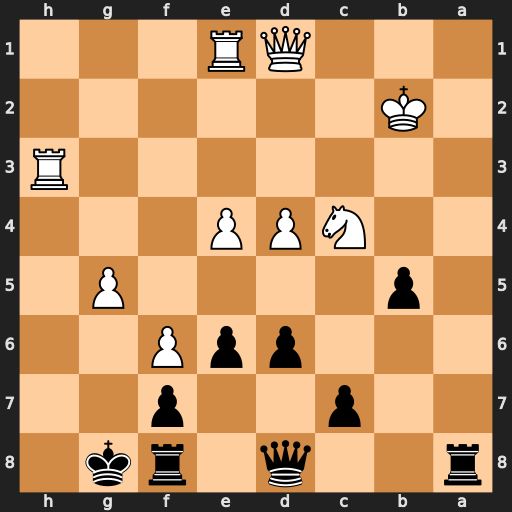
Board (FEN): r2q1rk1/2p2p2/3ppP2/1p4P1/2NPP3/7R/1K6/3QR3
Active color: b
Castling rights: -
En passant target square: -
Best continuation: bxc4 Reh1 Qb8+ Kc1 Ra1+ Kd2 Qb2+ Ke1 Rxd1+